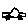
Label: car